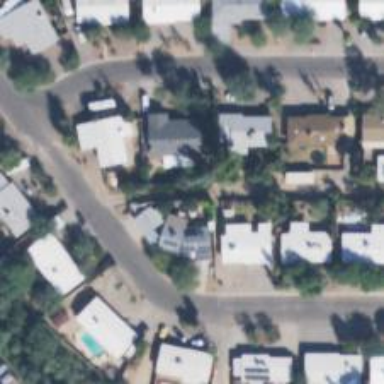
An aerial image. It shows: Alley classified as service road.